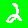
Digit: 2